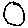
Label: circle